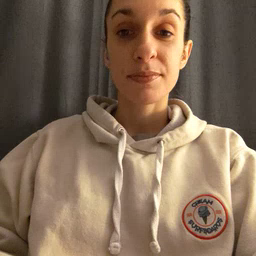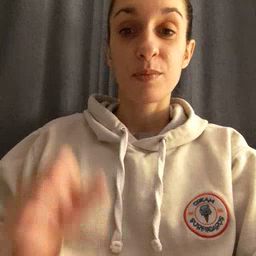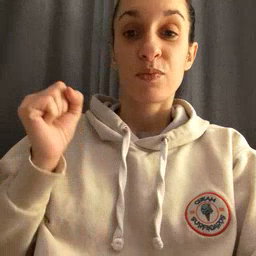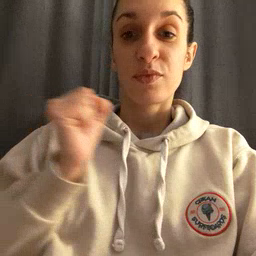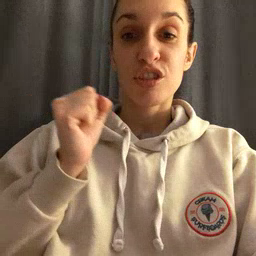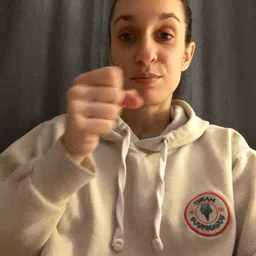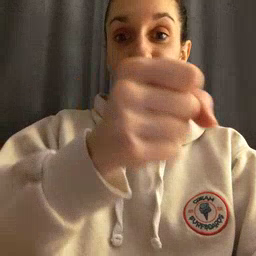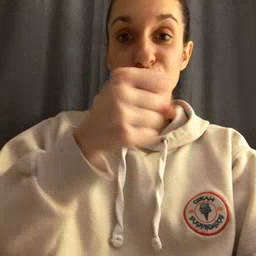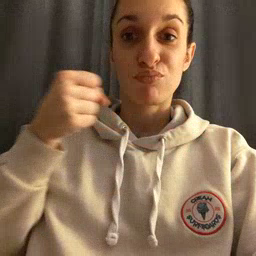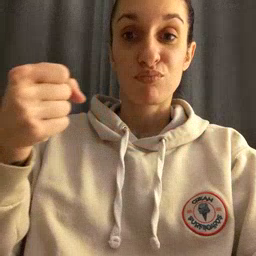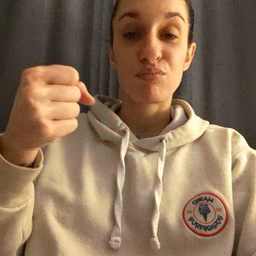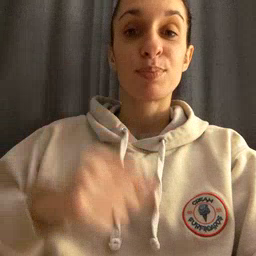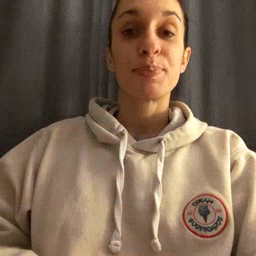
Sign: refrigerator